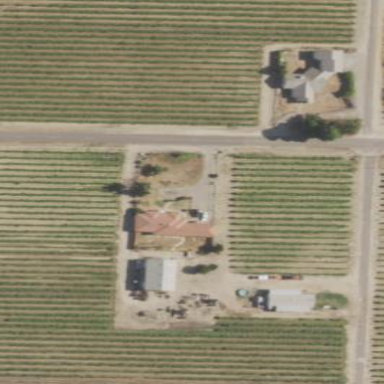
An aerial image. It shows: Vineyard.